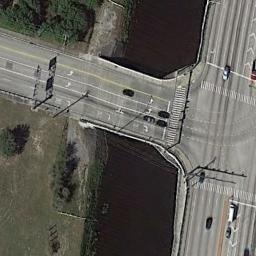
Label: bridge